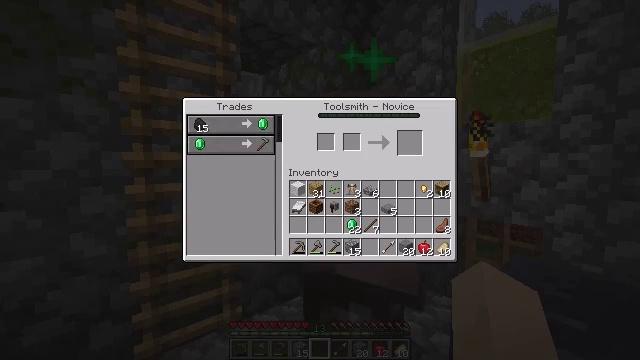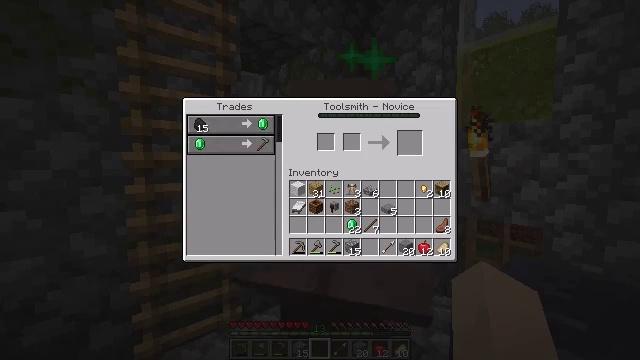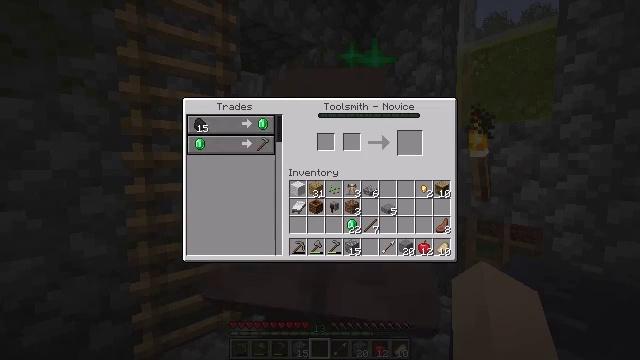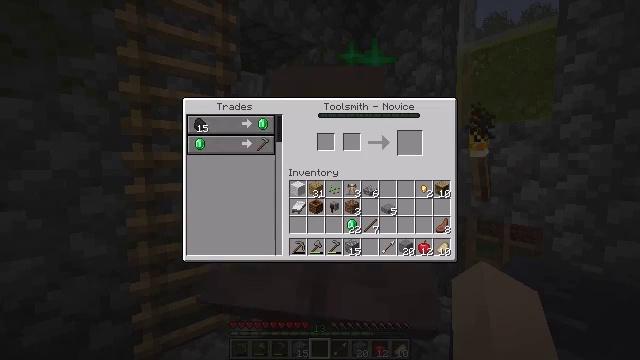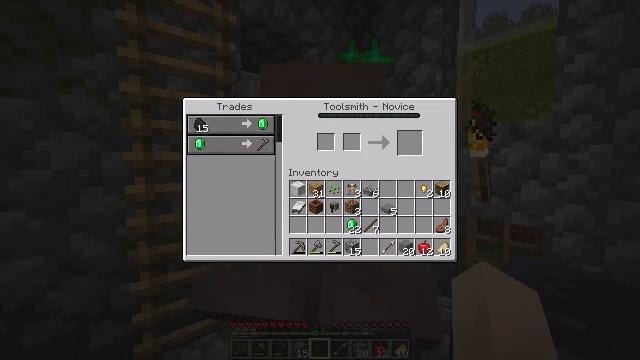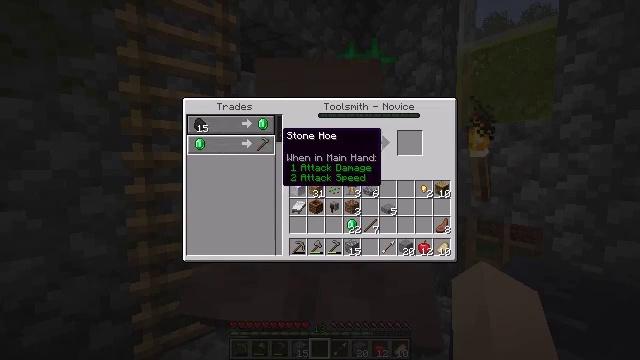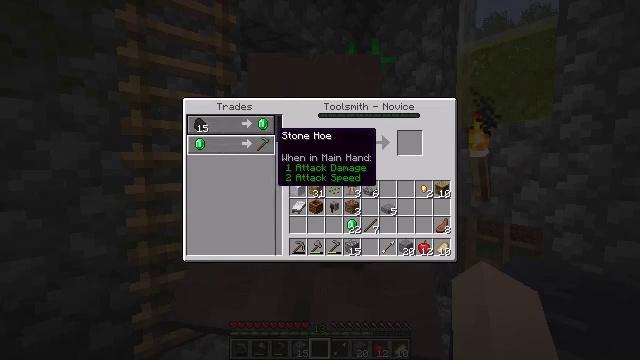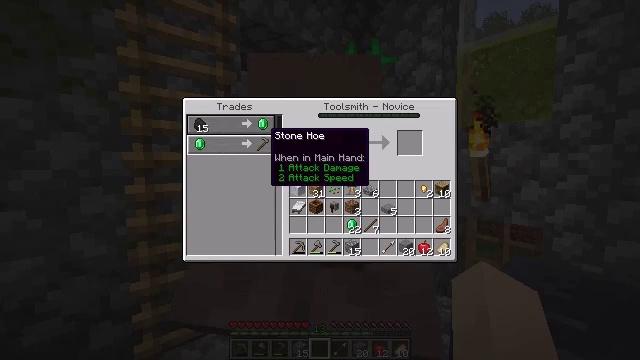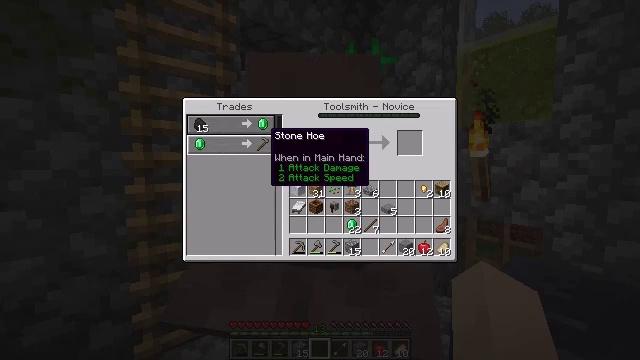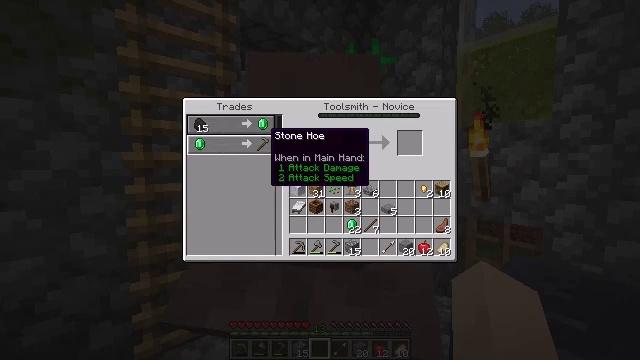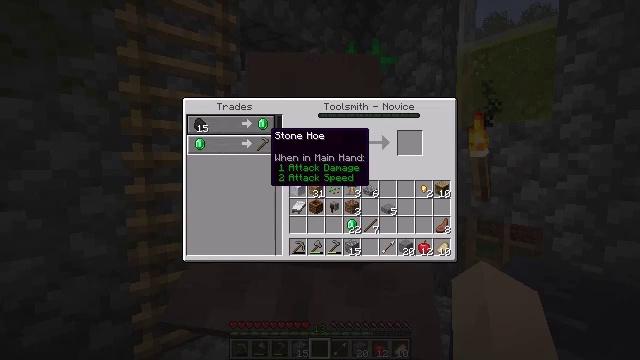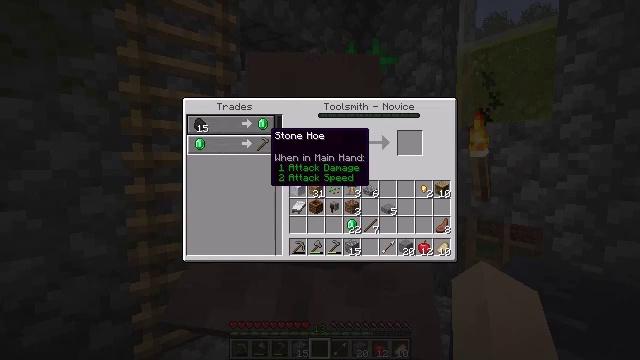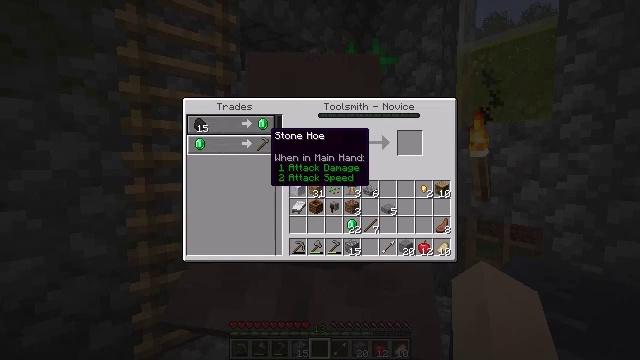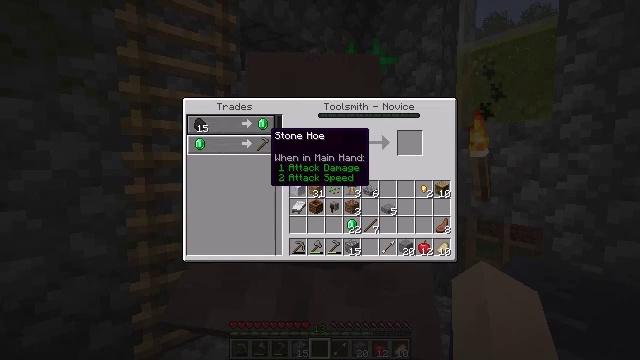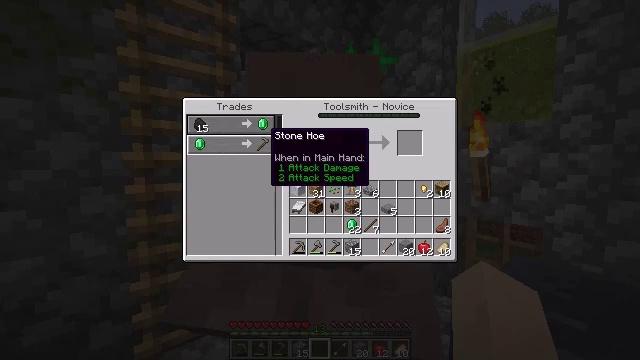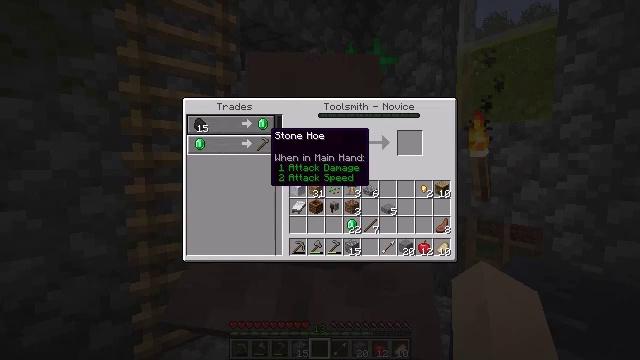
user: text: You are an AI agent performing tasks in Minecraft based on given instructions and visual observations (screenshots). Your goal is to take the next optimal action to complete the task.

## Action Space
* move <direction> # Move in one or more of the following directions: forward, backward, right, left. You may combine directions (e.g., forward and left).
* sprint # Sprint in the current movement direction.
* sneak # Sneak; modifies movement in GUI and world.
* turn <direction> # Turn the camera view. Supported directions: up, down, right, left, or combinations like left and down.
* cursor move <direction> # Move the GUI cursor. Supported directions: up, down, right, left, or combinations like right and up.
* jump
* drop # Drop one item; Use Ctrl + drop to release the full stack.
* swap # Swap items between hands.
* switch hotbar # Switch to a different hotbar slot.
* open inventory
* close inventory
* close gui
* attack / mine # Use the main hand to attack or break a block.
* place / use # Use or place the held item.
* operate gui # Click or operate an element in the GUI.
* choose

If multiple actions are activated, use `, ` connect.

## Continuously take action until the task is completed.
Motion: motion action
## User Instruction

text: Mine the smithing table.
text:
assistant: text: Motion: cursor move left and up
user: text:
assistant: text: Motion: cursor move left and up
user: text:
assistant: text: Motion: no_op
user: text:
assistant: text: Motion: no_op
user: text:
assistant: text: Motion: no_op
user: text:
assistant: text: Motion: no_op
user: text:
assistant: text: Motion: cursor move left
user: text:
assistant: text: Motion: no_op
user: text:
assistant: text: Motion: no_op
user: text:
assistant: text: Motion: no_op
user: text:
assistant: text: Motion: no_op
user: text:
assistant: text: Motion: no_op
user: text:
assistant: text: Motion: no_op
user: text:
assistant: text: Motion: no_op
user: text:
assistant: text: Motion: no_op
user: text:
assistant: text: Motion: no_op
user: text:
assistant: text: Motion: no_op
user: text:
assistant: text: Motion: no_op
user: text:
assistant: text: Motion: no_op
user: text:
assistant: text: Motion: no_op
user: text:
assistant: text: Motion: no_op
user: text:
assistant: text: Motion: no_op
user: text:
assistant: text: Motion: no_op
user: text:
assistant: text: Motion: no_op
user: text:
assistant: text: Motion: no_op
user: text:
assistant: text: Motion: no_op
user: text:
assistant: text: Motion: no_op
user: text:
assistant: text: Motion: no_op
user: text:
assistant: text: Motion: no_op
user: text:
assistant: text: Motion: no_op